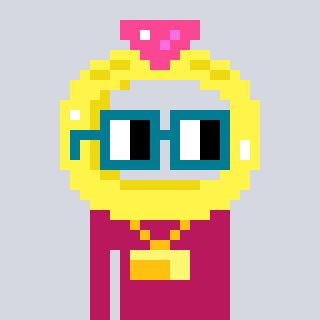
a pixel art character with square dark green glasses, a ring-shaped head and a darkpink-colored body on a cool background